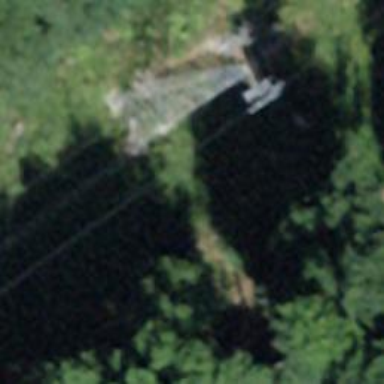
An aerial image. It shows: Pylon for aerialway.